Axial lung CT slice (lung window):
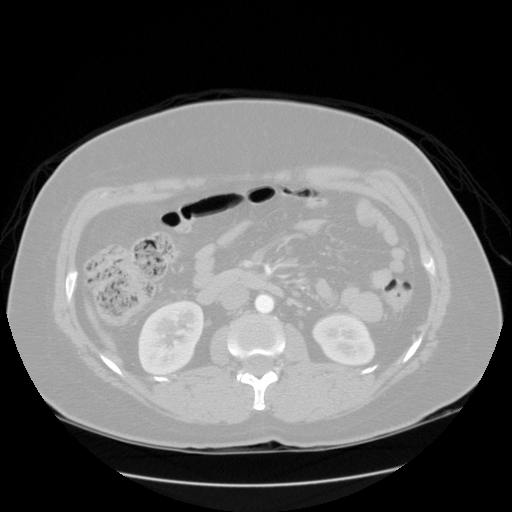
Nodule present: no